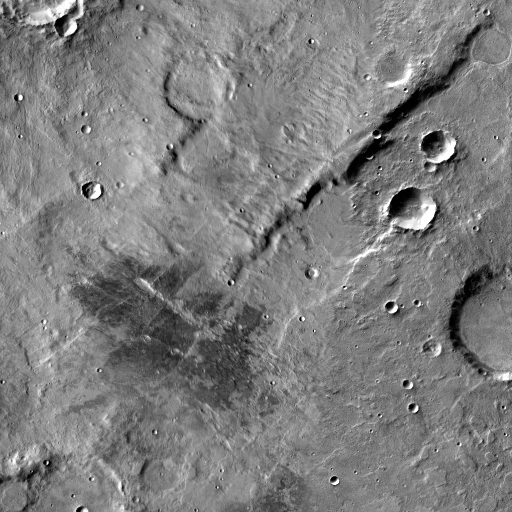
Crater classes present: Background, Other, Layered, Buried, Secondary